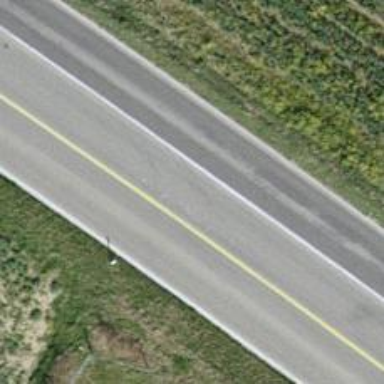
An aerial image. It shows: Secondary road.